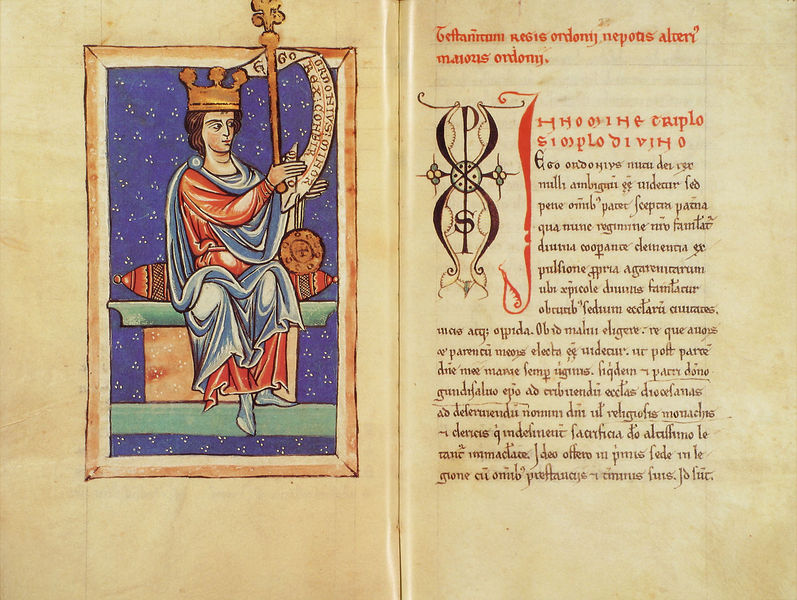
Titel: Testamentos de los Reyes de León (Libro de las Estampas)
Institution: León, Archiv der Kathedrale
Schlagwörter: rot, geschichte, krone, schrift, blue, chair, crown, king, könig, pillow, red, robes, thron, throne, green, hair, nose, old, robe, sit, sitting, buch, sterne, hand, man, sky, orange, german, eyes, prince, scroll, night, drawing, paper, color, chin, mouth, writing, zepter, letters, drapery, letter, history, colorful, box, medieval, fingers, shield, book, calligraphy, script, miniature, christian, tan, bible, page, scepter, sceptre, staff, border, royalty, latin, illumination, text, stars, words, manuscript, middle age, banner, pages, couch, past, gild, brows, illuminated, document, nighttime, koning, yelllow, split, latijn, specter, kintg, starreds